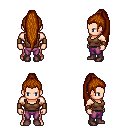
a pixel art fantasy rpg character, male body template, human, light skin, brown pirate shirt, magenta pants, brunette extra-long topknot hairstyle, leather bracers, maroon shoes, four views (front, back, left, right), 2x2 character sprite sheet, small pixel art, hard edges, no anti-aliasing